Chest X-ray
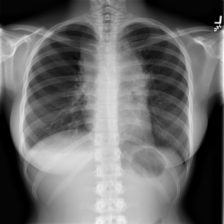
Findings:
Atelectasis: negative
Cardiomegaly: negative
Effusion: negative
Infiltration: negative
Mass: negative
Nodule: negative
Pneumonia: negative
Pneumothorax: negative
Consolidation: negative
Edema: negative
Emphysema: negative
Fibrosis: negative
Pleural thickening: negative
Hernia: negative